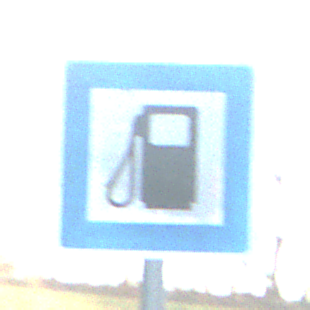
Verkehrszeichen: Tankstelle
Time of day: MorningAfternoon
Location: Outdoor (Nature)
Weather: Clear
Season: Winter
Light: Natural